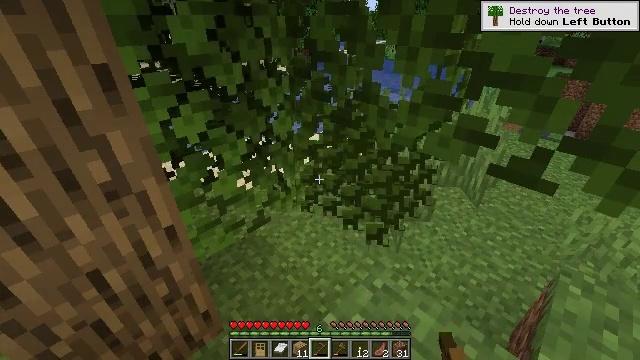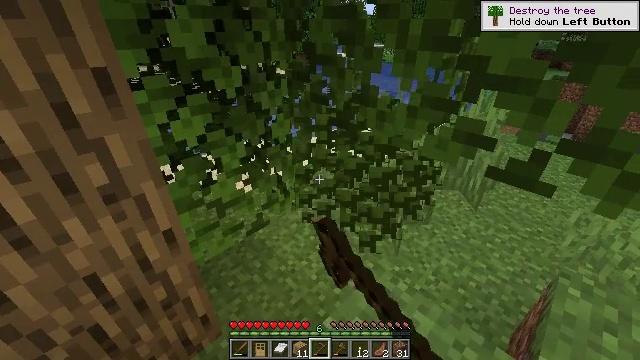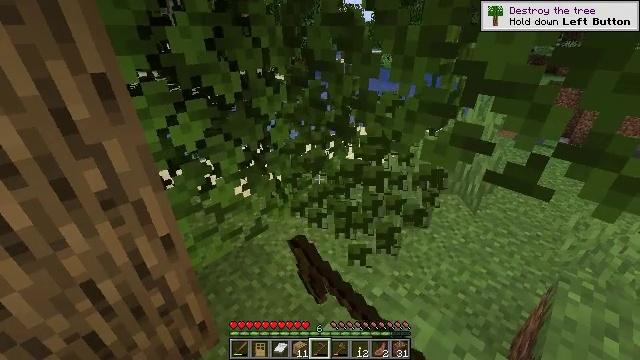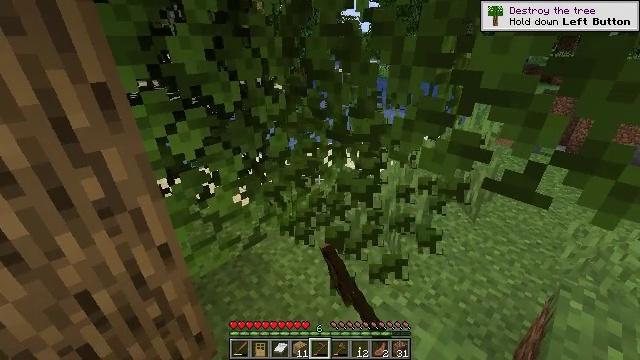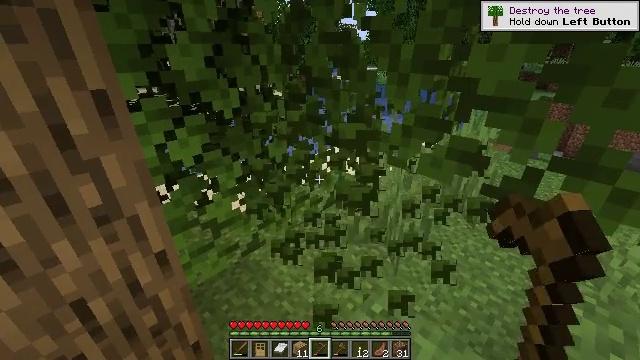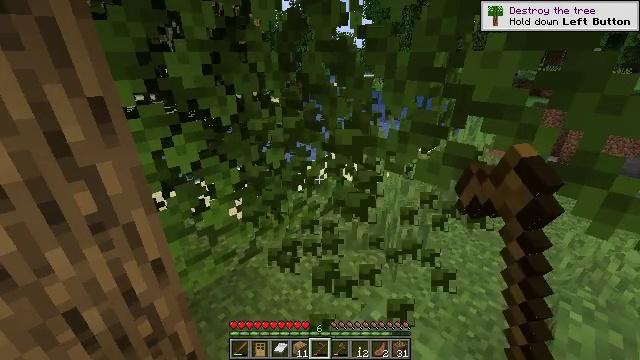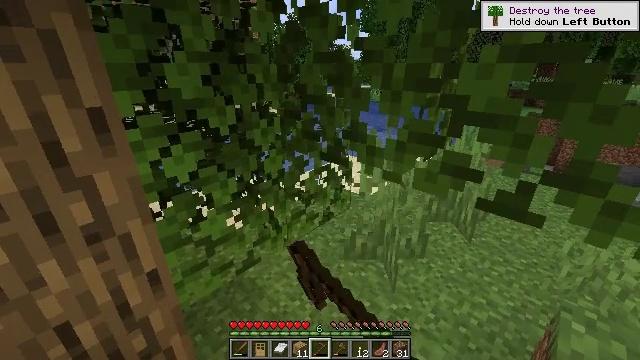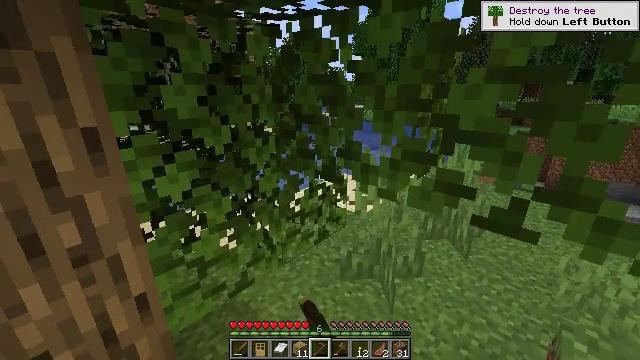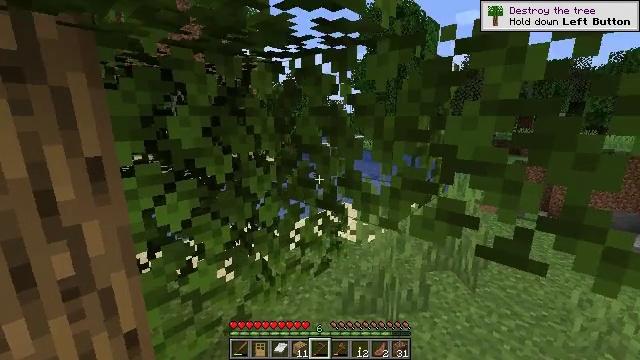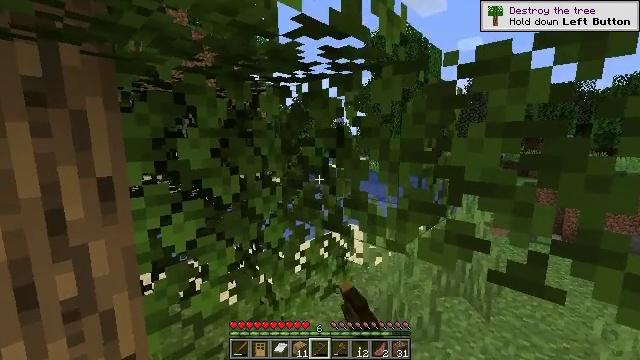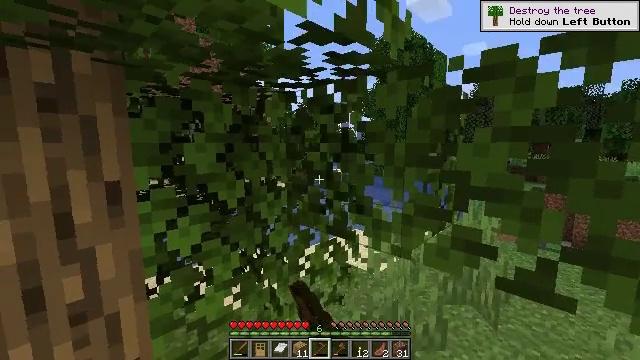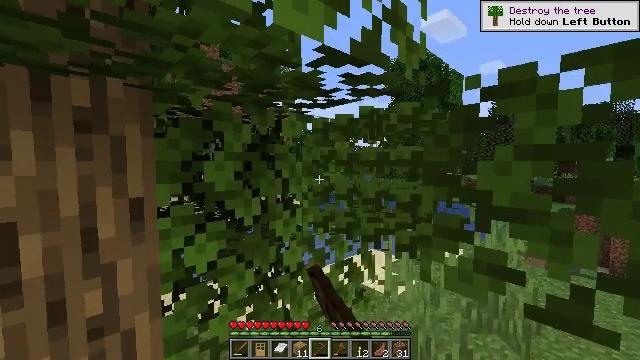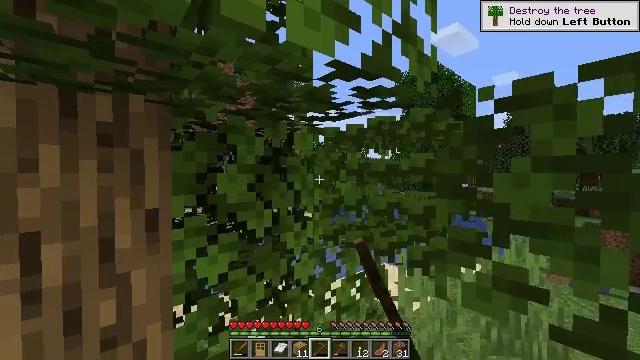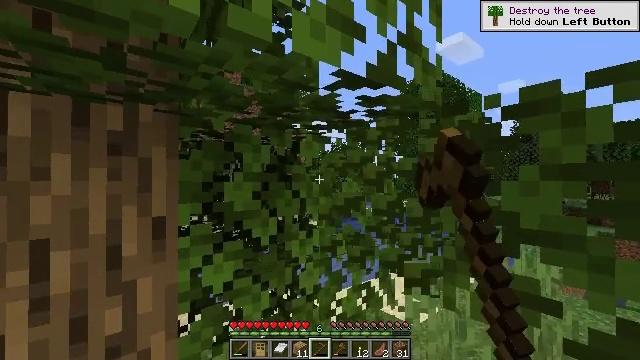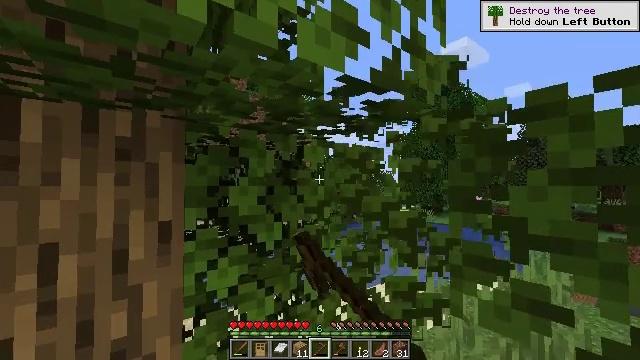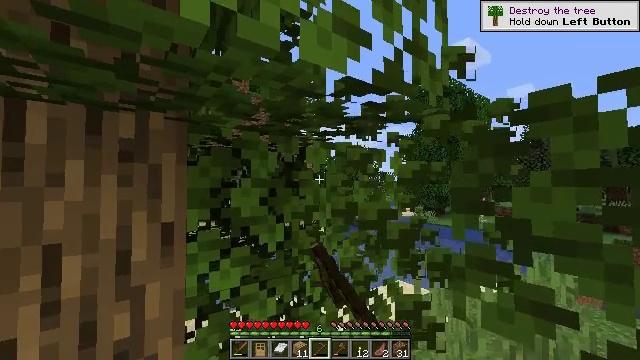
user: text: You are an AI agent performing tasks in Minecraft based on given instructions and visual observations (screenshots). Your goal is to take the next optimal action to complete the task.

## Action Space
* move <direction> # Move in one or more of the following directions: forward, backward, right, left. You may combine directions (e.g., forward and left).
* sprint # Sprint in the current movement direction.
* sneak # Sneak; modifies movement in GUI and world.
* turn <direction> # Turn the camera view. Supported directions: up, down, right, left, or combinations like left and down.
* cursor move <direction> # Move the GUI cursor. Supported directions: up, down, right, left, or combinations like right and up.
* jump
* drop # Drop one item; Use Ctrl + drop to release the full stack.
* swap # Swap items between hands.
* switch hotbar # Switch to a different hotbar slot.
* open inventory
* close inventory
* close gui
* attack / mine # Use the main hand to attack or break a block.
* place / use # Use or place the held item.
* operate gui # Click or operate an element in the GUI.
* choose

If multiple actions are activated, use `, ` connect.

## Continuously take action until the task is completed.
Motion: motion action
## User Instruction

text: Gather oak leaves by attacking.
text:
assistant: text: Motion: attack / mine
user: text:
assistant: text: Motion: turn up, attack / mine
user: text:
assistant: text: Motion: turn up, attack / mine
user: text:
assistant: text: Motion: turn up, attack / mine
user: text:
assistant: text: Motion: turn up, attack / mine
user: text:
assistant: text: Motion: turn up, attack / mine
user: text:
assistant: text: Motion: turn right and up, attack / mine
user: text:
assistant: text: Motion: turn up, attack / mine
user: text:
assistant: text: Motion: turn left and up, attack / mine
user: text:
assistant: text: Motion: turn left and up, attack / mine
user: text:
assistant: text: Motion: turn left and up, attack / mine
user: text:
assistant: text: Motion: turn left and up, attack / mine
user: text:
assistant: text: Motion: turn left and up, attack / mine
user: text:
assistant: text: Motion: turn left and up, attack / mine
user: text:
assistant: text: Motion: attack / mine
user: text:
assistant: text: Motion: attack / mine
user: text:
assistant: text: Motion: attack / mine
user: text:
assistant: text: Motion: attack / mine
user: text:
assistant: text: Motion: attack / mine
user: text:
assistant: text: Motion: attack / mine
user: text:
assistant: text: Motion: attack / mine
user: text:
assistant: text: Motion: turn left and down, attack / mine
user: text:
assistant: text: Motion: turn left and down, attack / mine
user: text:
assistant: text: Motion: attack / mine
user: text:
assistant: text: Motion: attack / mine
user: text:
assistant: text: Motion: attack / mine
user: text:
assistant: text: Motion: attack / mine
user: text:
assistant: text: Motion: turn right, attack / mine
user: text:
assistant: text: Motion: turn right, attack / mine
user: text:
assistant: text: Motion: turn right and down, attack / mine